Question: I've inherited some PHP code, never having worked with it before, and I'm stuck. I've tried to use 'echo' like I would 'console.log()' in JS, but I'm hardly getting into the script.
I'm trying to post 3 input values and a select option to PHP code, and email that information off to someone. Fairly simple I would assume.
## HTML
'''
<form method="post" class="contact-form" id="register-form">
<fieldset>
<input type="text" name="first_name" placeholder="First Name" class="col-xs-12 col-sm-12 col-lg-12 input-text" id="firstName" required>
<input type="text" name="last_name" placeholder="Last Name" class="col-xs-12 col-sm-12 col-lg-12 input-text" id="lastName" required>
<input type="text" name="location_preference" placeholder="Location Preference" class="col-xs-12 col-sm-12 col-lg-12 input-text" id="locationPreference" required>
<select name="internType" style="width: 100%; display: block; color: #000;" id="internType" required>
<option selected="" value="default">Please Select</option>
<option value="inside">Inside</option>
<option value="outside">Outside</option>
<option value="open">Open</option>
</select>
<button name="submit" type="submit" class="btn btn-success submitinformation pull-right" id="submit"> Submit</button>
<button name="reset" type="reset" class="btn btn-success submitinformation pull-right" id="reset"> Reset</button>
</fieldset>
</form>
'''
Pretty basic..
## JavaScript
'''
var PATH = 'processor.php';
var APP = 'wse01010';
$("#register-form").on("submit", function(e){
e.preventDefault();
var errors = 0;
var inputs = $('input:text, #internType');
$(inputs).map(function(){
if( !$(this).val() || $(this).val() == "default") {
$(this).addClass('warning'); //Add a warning class for inputs if Empty
errors++;
} else if ($(this).val()) {
$(this).removeClass('warning');
}
});
var formData = $(this).serialize();
console.log(formData);
//console.log($(this)[0]);
//var formData = new FormData( $(this)[0] );
//console.log(formData);
if(errors < 1) {
// If no errors, send POST
$.ajax({
url: PATH + '?i=' + APP,
type: 'POST',
data: formData,
async: true,
success: function (data) {
alert("Success");
},
error: function(xhr, textStatus, errorThrown){
alert('Request failed. Please try again.');
}
});
}
});
'''
This alerts 'Success' every time.
## PHP
'''
$firstName = $_POST['first_name'];
if( !isset( $_POST['first_name'] ) ) {
var_dump($_POST); // This gives me an empty array: array(0) { }
$outcomeArr = array(
'outcome'=>'failure',
'message'=>'Step 1 failed.'
);
echo json_encode( $outcomeArr );
exit();
}
unset( $_POST['submit'] );
$postVar = print_r($_POST,true);
//Other code omitted
'''
Here's how the data is being passed.

I'm not sure how to get my Form Data into the correct format (if that's the issue), or why PHP isn't recognizing my 'POST'. I'm also not sure of any other checks I should be doing to validate the 'POST'.
This is the JavaScript that ended up working for me
'''
var form_processor = {
settings : {
'outcome' : -1,
'status' : 0, // 0 == correct, 1 == errors detected
'error_msg' : '',
'path' : 'processor.php',
'app' : 'wse01010'
},
sendData : function(formData){
var self = this;
$.ajax({
url: self.settings.path + '?i=' + self.settings.app ,
type: 'POST',
data: formData,
async: true,
success: function (data) {
toastr.success('Your request went through!', "Success")
},
error: function(xhr, textStatus, errorThrown){
toastr.error("Something went wrong. Please try again.", "Error!")
},
cache: false,
contentType: false,
processData: false
});
},
bindForm : function(){
var self = this;
$('.contact-form').submit(function(e){
self.settings.formObj = $(e.target);
e.preventDefault();
var errors = 0;
var inputs = $('input:text, #internType');
$(inputs).map(function(){
if( !$(this).val() || $(this).val() == "default") {
$(this).addClass('warning'); //Add a warning class for inputs if Empty
errors++;
} else if ($(this).val()) {
$(this).removeClass('warning');
}
});
if( errors > 0 ) {
self.settings.status = 0;
self.settings.error_msg = '';
toastr.error("Please fill in all of the fields.", "Error!")
return false
} else {
formData = new FormData( $(this)[0] );
self.sendData(formData);
}
});
},
init : function(){
this.bindForm();
}
}
form_processor.init();
'''
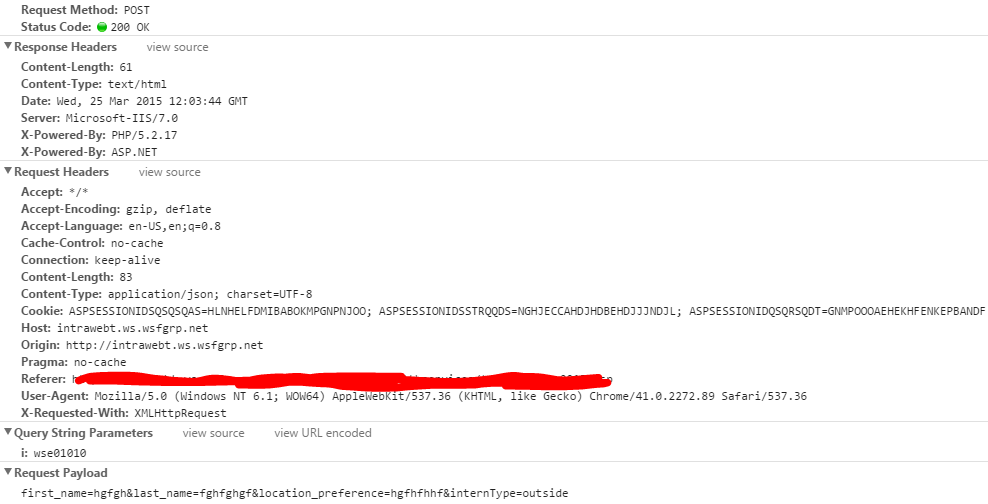
Answer: In your PHP, you start off with this:
'''
echo "1";
'''
When using AJAX, an 'echo' is the same as a 'return', so this is where your function stops. Remove all unnecessary 'echo''s or your function will simply not continue.
Furthermore, you are using spaces in your HTML name attributes:
'''
<input type="text" name="first name"> <!-- Incorrect -->
'''
Use underscores instead or you will not be able to retrieve the value properly:
'''
<input type="text" name="first_name"> <!-- Correct -->
'''
Afterwards, '$firstName = $_POST["first_name"];' is the correct way to retrieve your values in PHP.